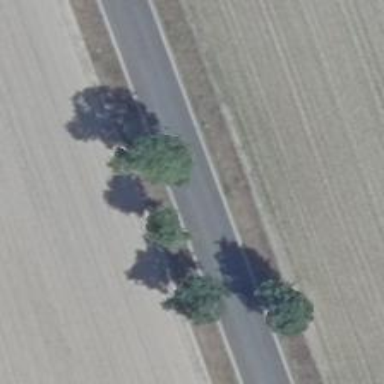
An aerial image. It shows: Deciduous broadleaved tree.